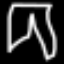
Label: pants